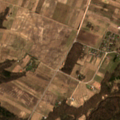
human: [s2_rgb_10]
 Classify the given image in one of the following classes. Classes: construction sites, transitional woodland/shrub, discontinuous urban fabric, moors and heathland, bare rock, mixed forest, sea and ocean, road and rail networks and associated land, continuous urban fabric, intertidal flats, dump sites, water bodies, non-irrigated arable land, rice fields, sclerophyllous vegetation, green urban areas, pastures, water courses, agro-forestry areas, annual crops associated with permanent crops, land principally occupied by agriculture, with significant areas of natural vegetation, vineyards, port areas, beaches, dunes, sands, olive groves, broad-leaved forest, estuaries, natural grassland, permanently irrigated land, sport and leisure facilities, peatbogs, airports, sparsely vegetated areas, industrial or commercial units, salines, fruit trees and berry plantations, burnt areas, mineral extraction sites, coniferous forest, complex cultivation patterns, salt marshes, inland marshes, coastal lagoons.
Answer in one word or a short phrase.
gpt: discontinuous urban fabric, non-irrigated arable land, complex cultivation patterns, broad-leaved forest